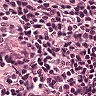
Metastatic tissue present: no